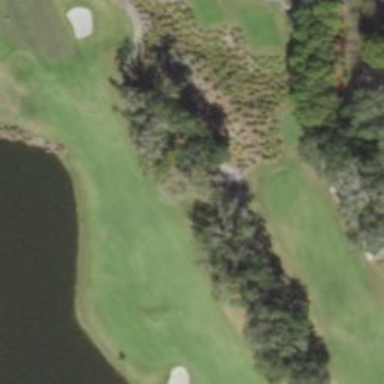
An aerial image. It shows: View of golf hole.